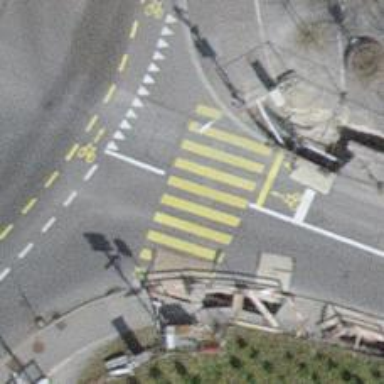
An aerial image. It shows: Zebra crossing with traffic signals.